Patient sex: M
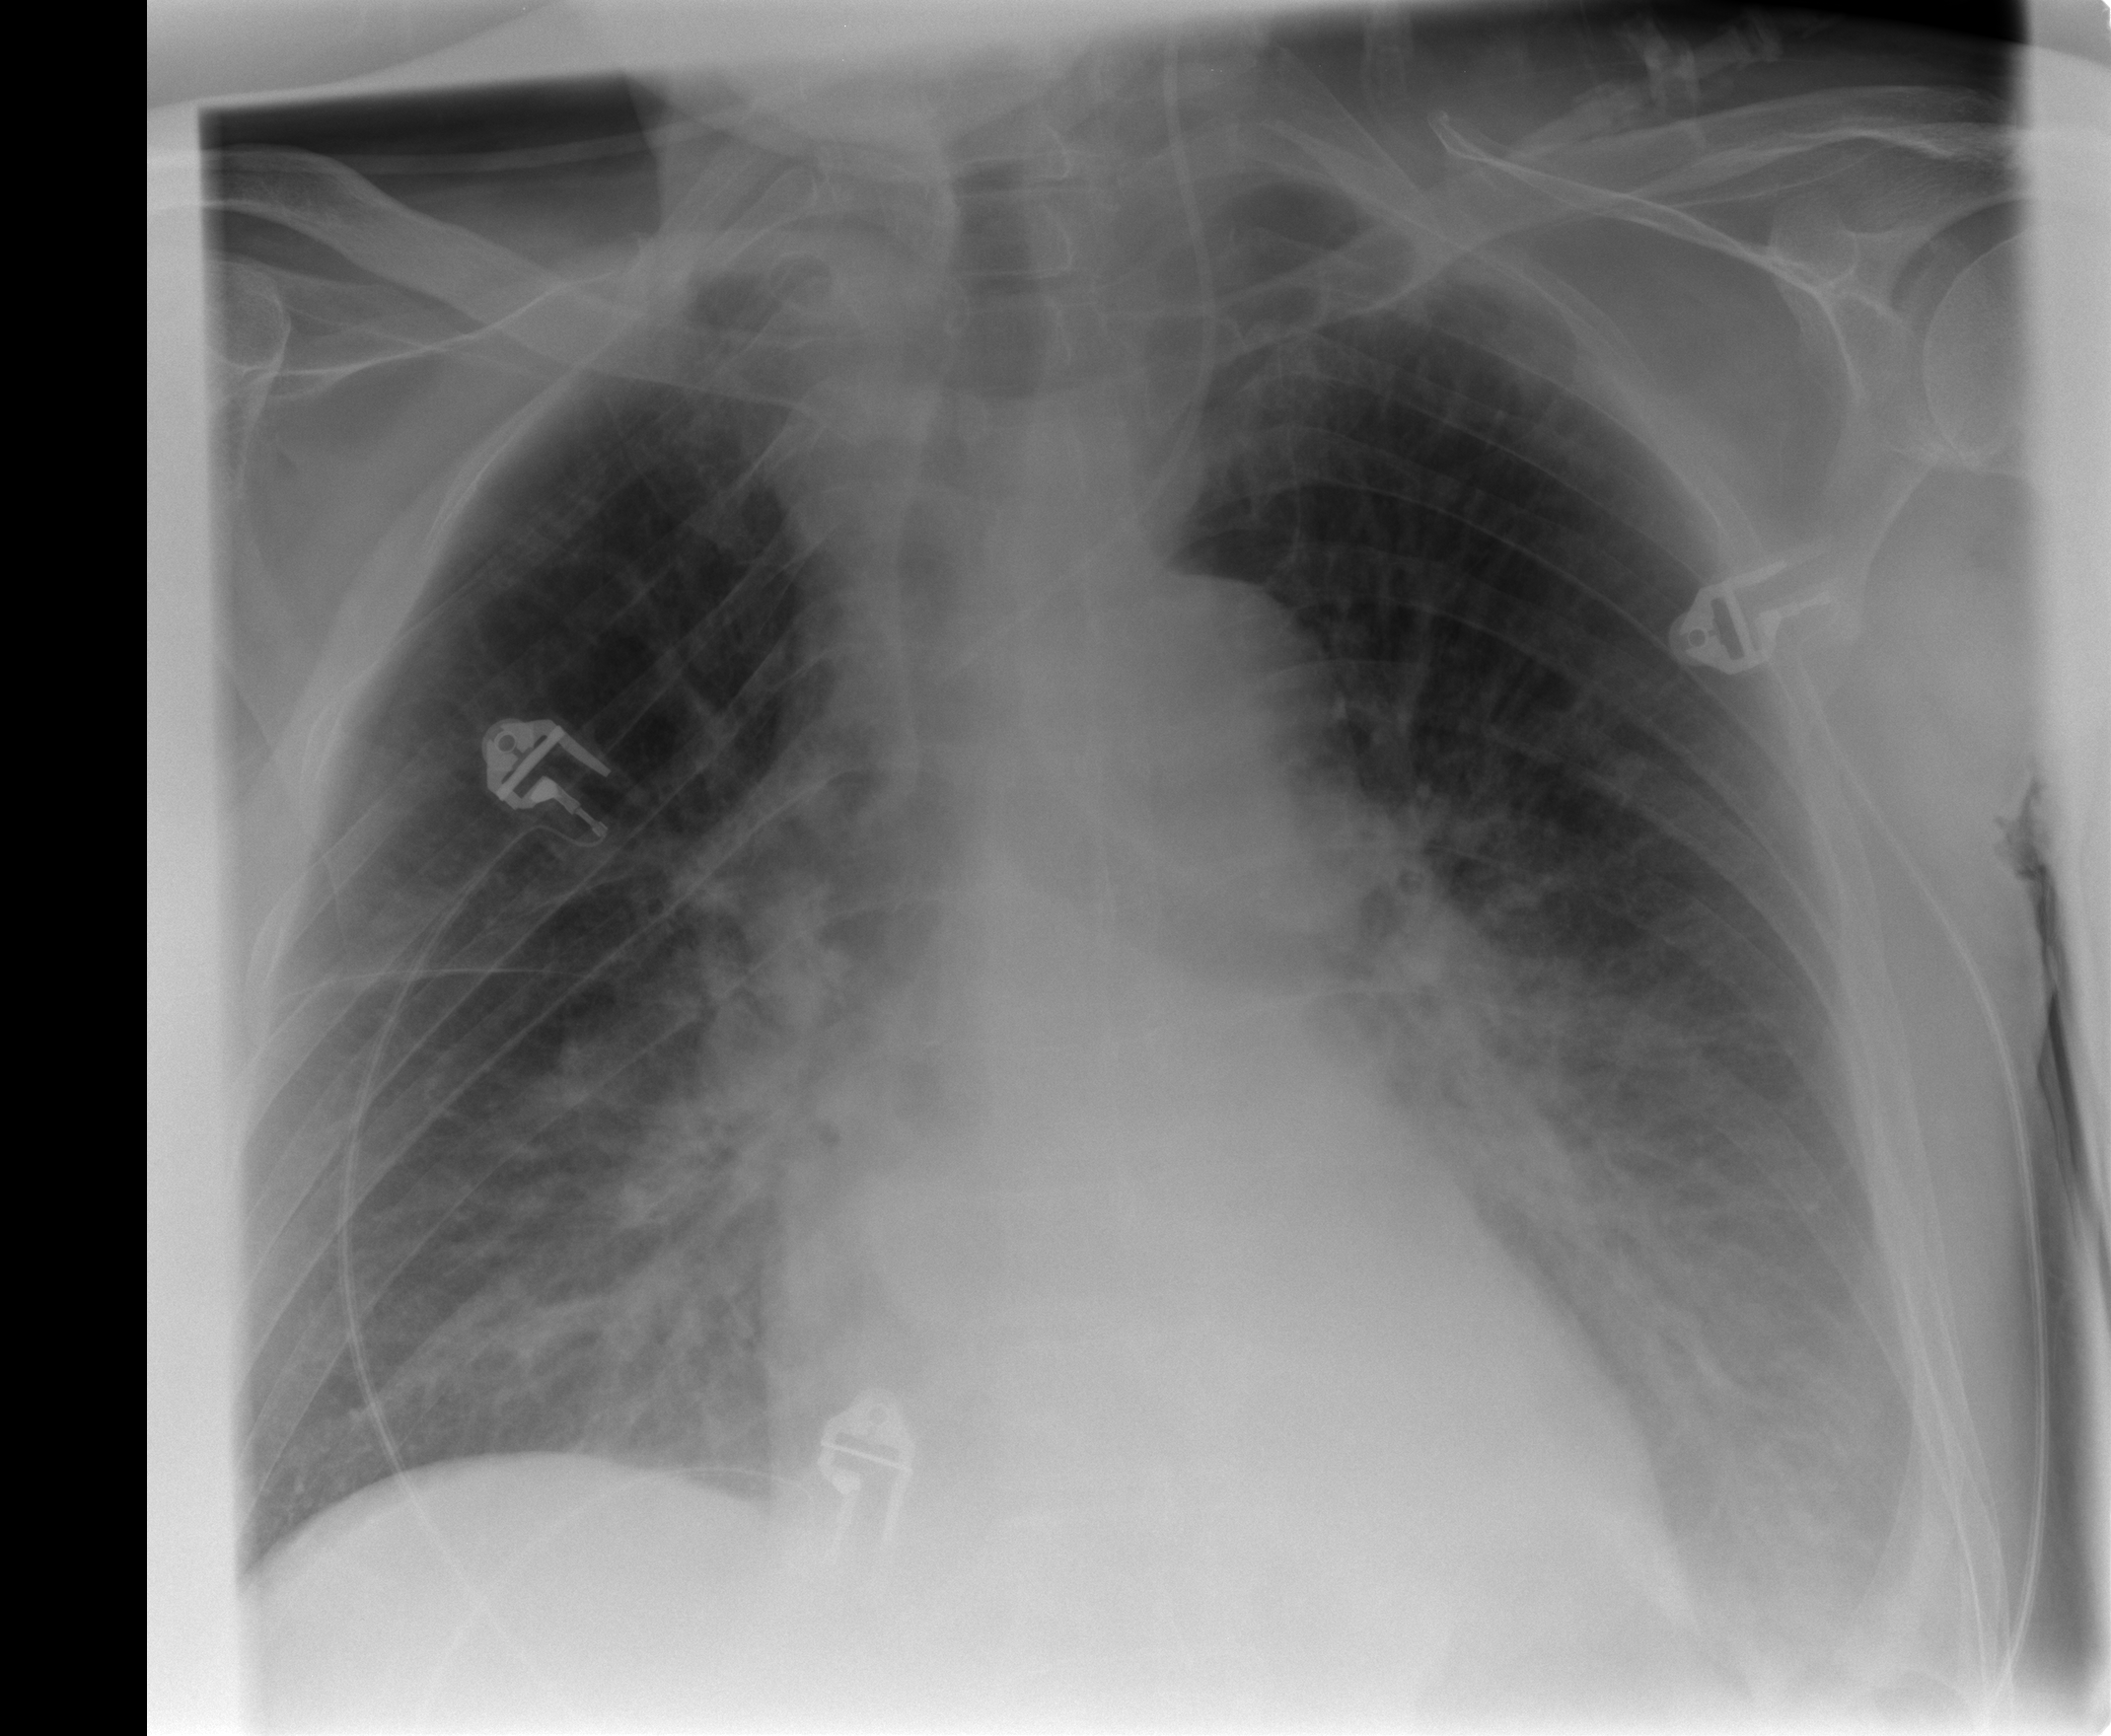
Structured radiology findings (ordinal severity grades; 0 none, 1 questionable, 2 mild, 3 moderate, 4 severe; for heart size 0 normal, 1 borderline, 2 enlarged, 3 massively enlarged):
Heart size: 1
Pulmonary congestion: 2
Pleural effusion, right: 0
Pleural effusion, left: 2
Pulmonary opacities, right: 3
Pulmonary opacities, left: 3
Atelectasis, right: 2
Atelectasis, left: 2